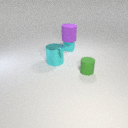
large purple rubber cylinder above small cyan metal cube